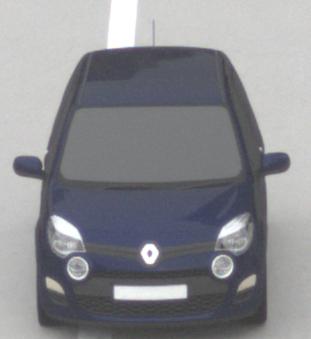
Make: Renault
Model: Twingo 1.2 LEV 16V 75
Detailed model: Twingo (II)
Model produced from: 2012/01
Model produced until: 2014/07
Doors: 3
Color: blue
Road condition: dry road
Daytime: morning or afternoon
Contrast: low contrast